Question: I use ajax to check if it's the first time that the user logs in:
'''
$.ajax({
url: '/checkFirstLogin.php',
type: 'post',
dataType: 'json',
data: {'user_id': userId},
success: function(data) {
if(data == 'firstTime') {
showWelcome();//this open a popup
}else{
alert('been here before');
}
},//end success
}); // end ajax call
'''
'checkFirstLogin.php' simply does this:
'''
<?php require 'core/init.php';
$user_id = filter_var($_POST['user_id'], FILTER_SANITIZE_NUMBER_INT);
$myUser = new User($user_id);
$myUser->checkFirstLogin();
if($myUser){
$response = 'firstTime';
echo json_encode($response);
}else{
$response = 'beenHere';
echo json_encode($response);
}
'''
User::checkFirstLogin():
'''
public function checkFirstLogin(){
$sth = $this->_db->prepare("SELECT COUNT(user_id) FROM users WHERE first_login = '0' AND user_id= ? ");
$sth->bindParam(1, $this->data()->user_id, PDO::PARAM_INT);
$sth->execute();
$data_exists = ($sth->fetchColumn() > 0) ? true : false;
return $data_exists;
}
'''
json response is always "firstTime" even when first_time = 1 in the database.

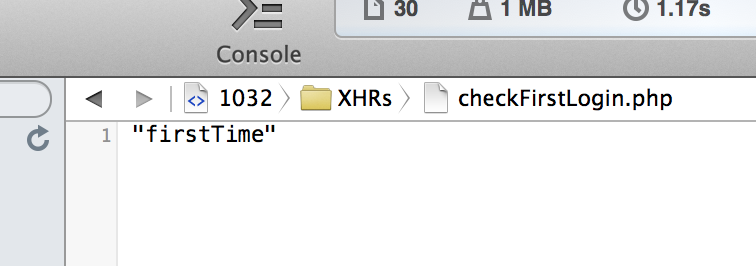
Answer: You're checking '$myUser', not the actual return value of the function; what you mean to do is probably something like;
'''
$is_new_user = $myUser->checkFirstLogin();
if($is_new_user) {
$response = 'firstTime';
...
'''